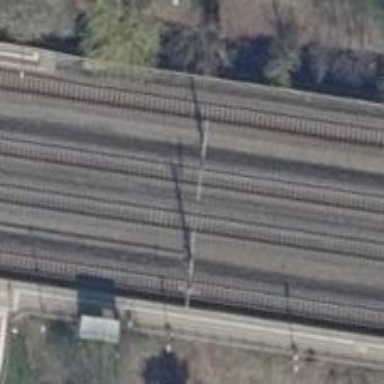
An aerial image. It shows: Milestone along the railway track with catenary mast.